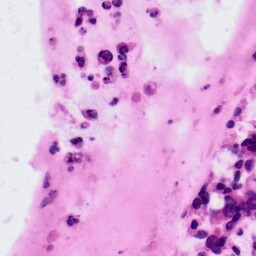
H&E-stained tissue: Colon